Chest X-ray:
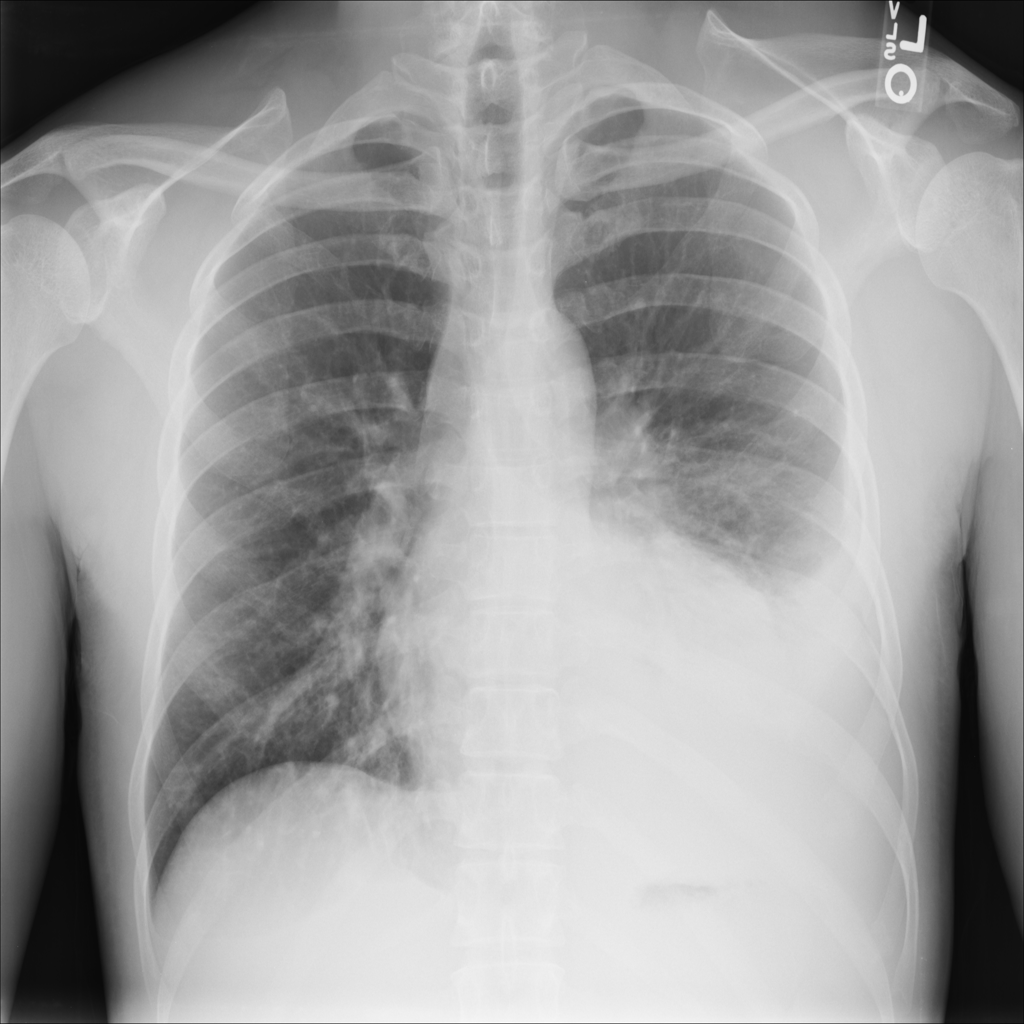
Findings: Consolidation, Effusion
No abnormal finding: no